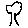
Label: tree